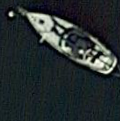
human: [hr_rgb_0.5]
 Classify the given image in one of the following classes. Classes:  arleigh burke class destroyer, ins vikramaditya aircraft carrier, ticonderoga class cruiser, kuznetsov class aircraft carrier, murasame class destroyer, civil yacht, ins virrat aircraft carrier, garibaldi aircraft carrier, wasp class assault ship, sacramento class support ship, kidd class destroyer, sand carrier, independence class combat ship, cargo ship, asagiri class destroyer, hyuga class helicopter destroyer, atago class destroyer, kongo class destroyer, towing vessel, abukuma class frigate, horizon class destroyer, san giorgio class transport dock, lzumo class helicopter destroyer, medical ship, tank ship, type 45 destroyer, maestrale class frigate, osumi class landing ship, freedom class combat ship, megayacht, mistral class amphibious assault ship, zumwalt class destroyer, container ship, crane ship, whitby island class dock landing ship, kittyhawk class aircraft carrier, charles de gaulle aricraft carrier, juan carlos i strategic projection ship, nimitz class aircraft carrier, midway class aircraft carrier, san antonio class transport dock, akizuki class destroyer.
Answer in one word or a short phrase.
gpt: Civil yacht